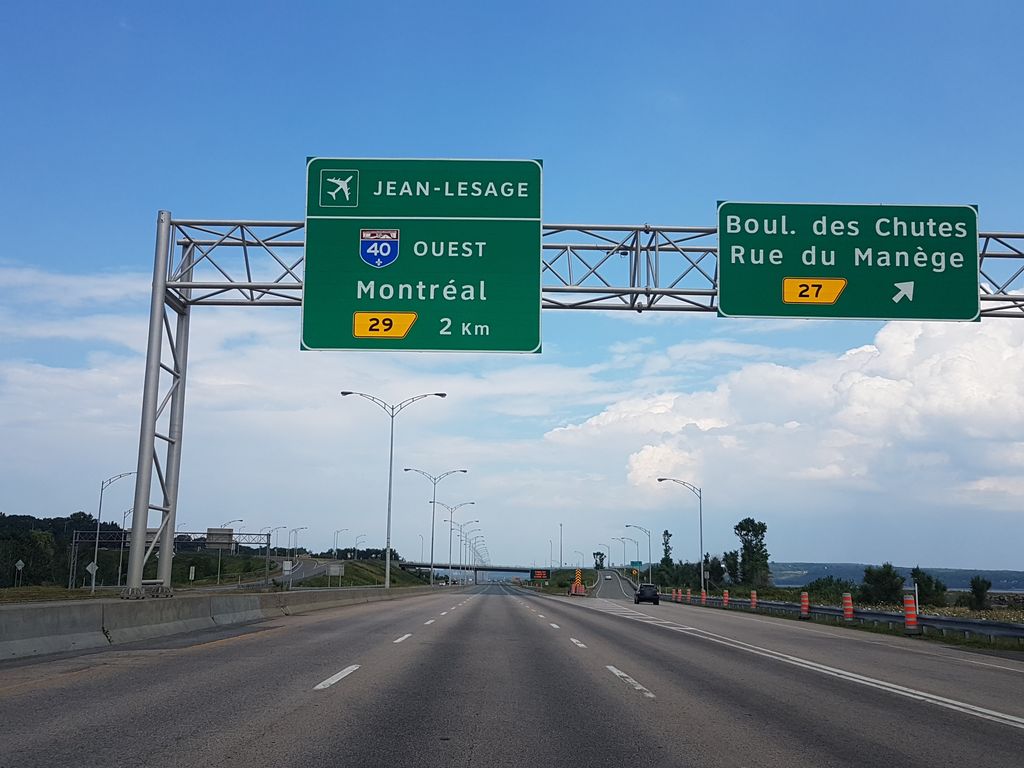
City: quebec_city